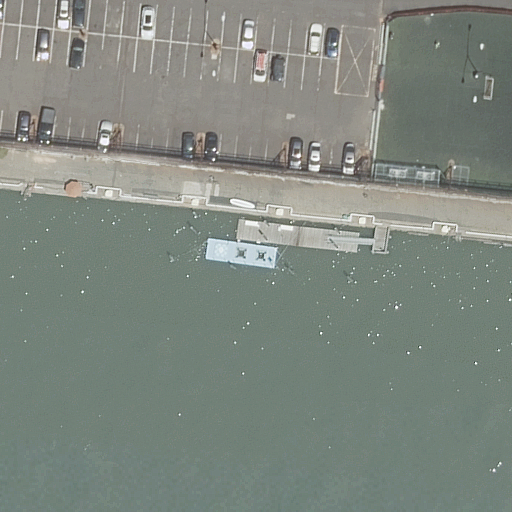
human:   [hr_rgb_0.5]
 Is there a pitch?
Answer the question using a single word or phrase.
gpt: yes

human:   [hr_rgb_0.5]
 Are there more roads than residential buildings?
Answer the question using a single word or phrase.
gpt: no

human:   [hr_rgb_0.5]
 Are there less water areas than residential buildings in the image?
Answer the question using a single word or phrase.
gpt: no

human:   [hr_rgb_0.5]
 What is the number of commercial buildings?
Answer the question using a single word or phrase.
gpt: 0

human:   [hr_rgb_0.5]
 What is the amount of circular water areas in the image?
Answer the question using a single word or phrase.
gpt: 0

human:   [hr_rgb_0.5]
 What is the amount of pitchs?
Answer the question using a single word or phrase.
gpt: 1

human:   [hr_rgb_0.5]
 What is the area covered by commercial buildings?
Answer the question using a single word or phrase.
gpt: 0m2

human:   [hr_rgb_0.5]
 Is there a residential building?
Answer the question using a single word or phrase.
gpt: yes

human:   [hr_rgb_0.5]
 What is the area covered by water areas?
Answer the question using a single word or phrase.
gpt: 6141m2

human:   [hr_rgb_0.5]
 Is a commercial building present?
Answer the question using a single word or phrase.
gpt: no

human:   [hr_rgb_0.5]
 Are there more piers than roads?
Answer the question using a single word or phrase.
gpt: no

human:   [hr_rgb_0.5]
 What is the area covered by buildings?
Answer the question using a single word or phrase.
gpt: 5777m2

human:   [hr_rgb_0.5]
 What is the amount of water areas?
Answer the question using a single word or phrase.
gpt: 1

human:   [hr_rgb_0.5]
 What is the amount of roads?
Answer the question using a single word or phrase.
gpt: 1

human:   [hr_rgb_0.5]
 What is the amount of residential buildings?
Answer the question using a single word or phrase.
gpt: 1

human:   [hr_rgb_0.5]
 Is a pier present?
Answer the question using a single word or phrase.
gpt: yes

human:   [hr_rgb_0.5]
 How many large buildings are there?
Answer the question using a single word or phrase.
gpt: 1

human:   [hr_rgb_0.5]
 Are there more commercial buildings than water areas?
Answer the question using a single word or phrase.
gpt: no

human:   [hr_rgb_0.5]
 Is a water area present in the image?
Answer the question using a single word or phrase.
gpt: yes

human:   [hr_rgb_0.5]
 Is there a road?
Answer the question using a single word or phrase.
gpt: yes

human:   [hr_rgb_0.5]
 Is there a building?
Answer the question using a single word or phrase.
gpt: yes

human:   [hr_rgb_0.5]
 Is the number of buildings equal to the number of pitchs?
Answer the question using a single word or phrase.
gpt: yes

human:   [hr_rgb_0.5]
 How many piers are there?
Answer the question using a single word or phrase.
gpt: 1

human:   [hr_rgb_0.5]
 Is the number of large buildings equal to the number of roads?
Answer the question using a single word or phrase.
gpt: yes

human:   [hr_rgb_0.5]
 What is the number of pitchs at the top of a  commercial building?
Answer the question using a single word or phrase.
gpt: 0

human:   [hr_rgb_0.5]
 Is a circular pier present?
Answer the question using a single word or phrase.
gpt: no

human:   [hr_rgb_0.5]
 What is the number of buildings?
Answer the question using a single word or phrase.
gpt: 1

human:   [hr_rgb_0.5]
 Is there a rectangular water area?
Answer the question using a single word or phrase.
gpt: yes

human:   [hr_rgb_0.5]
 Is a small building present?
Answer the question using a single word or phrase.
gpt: no

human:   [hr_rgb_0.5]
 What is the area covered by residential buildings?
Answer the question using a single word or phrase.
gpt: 5777m2

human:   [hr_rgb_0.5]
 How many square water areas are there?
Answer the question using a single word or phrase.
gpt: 0

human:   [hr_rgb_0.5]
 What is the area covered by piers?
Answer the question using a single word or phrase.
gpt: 115m2

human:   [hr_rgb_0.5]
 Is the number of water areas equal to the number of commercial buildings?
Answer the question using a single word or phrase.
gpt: no

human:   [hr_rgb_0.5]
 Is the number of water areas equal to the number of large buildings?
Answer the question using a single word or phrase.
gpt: yes

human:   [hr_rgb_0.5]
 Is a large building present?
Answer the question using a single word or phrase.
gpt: yes

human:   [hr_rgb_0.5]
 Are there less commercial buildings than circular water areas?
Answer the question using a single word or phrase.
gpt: no

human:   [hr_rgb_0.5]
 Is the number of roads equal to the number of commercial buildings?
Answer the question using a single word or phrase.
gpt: no

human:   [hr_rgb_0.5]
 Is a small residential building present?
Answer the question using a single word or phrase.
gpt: no

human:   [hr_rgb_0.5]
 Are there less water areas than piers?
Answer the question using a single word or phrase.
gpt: no

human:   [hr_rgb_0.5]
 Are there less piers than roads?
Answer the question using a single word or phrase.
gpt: no

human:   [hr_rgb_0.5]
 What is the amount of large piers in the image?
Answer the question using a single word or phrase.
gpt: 0

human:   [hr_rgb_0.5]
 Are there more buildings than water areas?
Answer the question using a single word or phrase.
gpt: no

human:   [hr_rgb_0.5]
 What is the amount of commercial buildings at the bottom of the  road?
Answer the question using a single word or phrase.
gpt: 0

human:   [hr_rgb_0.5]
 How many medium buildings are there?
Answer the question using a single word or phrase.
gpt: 0

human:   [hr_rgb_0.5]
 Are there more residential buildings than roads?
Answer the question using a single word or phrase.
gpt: no

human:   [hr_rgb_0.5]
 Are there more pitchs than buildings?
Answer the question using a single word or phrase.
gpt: no

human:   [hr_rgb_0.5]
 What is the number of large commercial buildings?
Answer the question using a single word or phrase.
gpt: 0

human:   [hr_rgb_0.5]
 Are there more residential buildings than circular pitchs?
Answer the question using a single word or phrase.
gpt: yes

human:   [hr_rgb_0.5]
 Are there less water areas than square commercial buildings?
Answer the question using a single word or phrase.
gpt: no

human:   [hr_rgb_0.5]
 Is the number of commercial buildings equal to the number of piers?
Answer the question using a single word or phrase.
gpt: no

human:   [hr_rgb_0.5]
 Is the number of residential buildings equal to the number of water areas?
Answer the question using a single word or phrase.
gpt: yes

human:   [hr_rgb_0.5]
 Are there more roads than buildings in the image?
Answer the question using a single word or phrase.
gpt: no

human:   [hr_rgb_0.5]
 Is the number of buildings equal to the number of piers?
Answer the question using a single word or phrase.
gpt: yes

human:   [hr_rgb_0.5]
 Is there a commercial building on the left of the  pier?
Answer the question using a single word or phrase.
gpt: no

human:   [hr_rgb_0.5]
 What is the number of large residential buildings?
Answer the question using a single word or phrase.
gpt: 1

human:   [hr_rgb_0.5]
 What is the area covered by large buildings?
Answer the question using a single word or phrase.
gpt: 5777m2

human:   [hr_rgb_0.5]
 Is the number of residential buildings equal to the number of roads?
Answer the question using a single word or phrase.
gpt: yes

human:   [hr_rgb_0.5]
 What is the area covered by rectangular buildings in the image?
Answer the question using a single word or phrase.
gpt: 5777m2

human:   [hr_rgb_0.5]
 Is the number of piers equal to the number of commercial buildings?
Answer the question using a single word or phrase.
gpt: no

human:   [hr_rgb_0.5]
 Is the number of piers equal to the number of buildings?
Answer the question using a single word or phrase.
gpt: yes

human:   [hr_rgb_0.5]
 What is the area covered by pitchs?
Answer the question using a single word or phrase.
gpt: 248m2

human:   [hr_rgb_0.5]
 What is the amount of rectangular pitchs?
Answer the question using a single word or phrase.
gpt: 1

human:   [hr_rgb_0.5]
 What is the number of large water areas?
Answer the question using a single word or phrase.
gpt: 1

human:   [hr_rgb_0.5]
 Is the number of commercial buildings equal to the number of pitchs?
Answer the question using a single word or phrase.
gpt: no